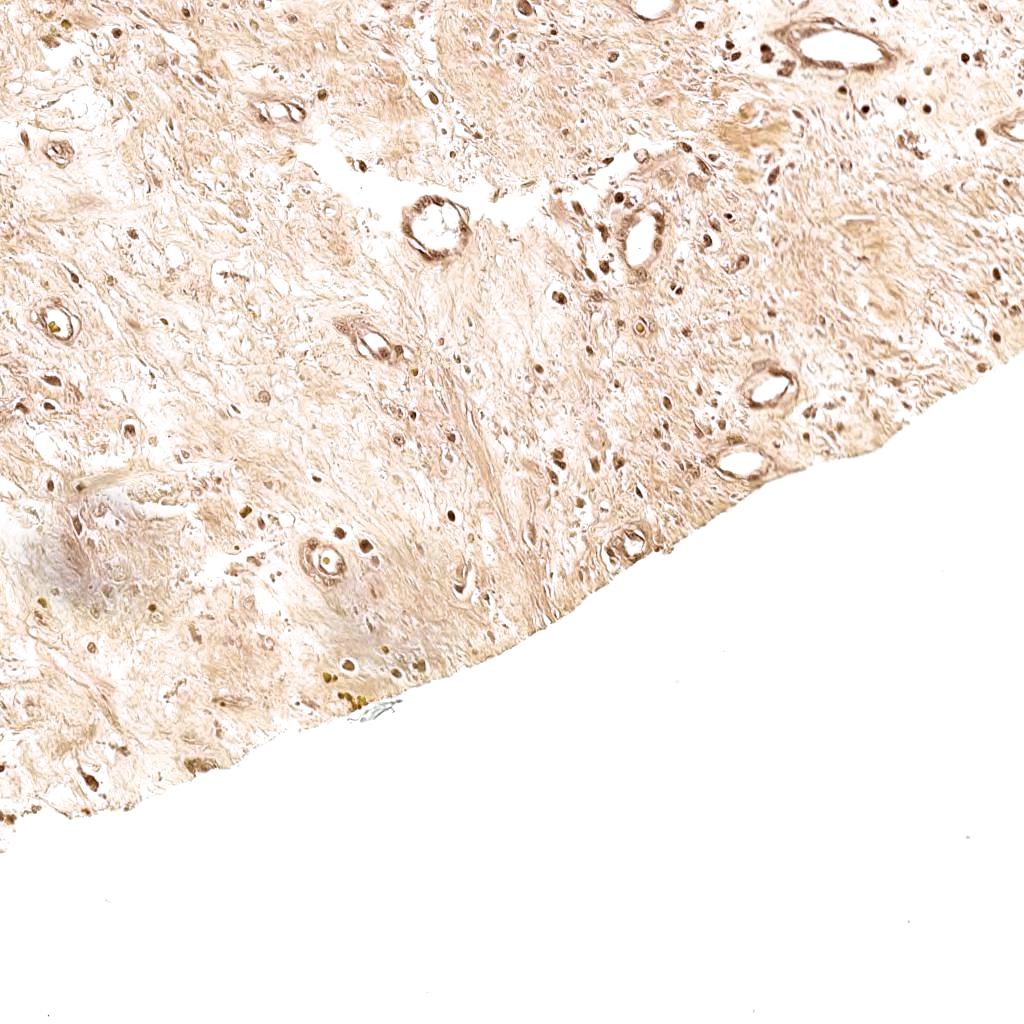
Label: Non-Viable-Tumor